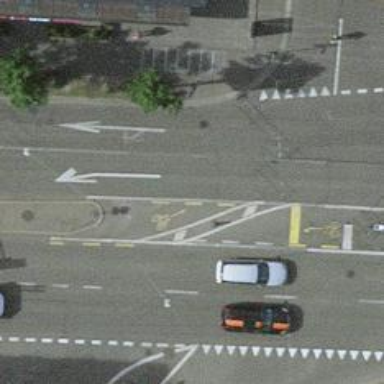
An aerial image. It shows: Road with traffic signals.